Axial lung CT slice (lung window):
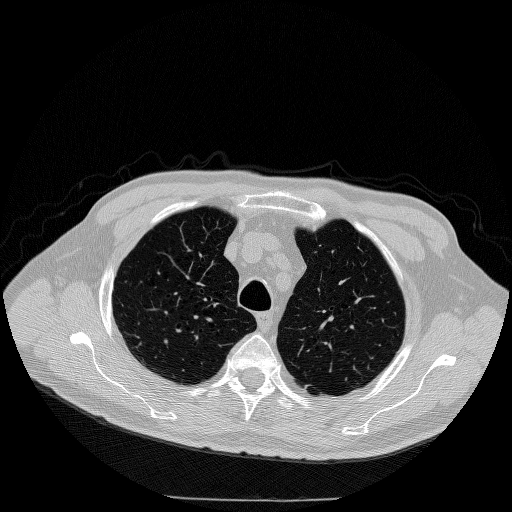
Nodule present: no